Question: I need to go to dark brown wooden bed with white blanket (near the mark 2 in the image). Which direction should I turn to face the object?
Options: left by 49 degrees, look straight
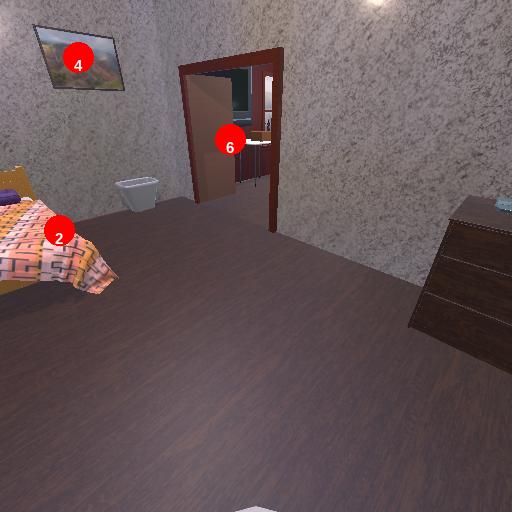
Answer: left by 49 degrees